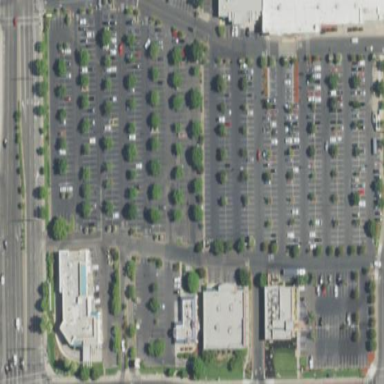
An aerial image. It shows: Parking area with asphalt surface.